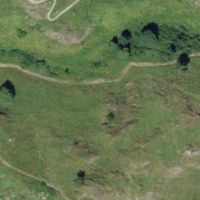
EUNIS habitat code: 45
Species observed at this site:
Aculepeira ceropegia